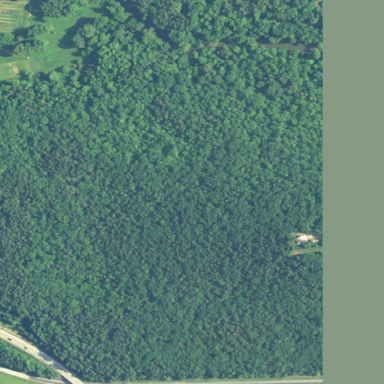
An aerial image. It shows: Mixed woodland with variety of leaf types and cycles.